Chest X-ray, PA view. Patient: 49 years old, sex M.
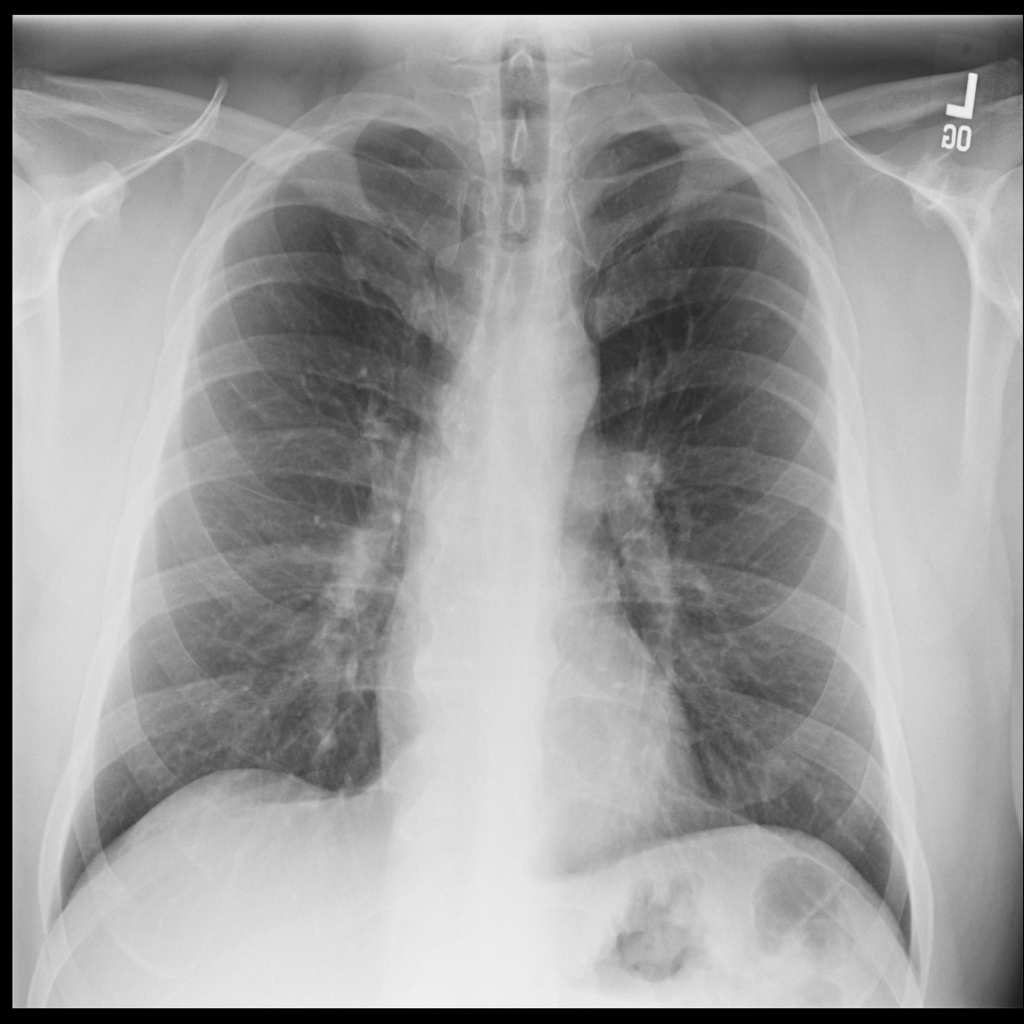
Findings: Infiltration